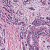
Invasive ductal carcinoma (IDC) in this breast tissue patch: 1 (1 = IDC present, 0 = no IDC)